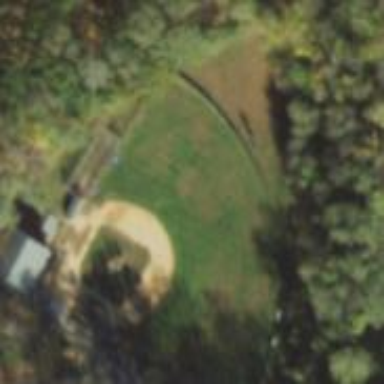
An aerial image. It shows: Baseball pitch for leisure land.